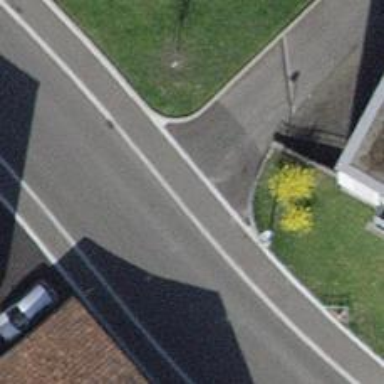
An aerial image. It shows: Unmarked crossing with traffic calming table on the road.